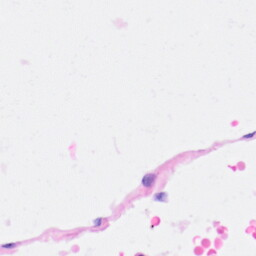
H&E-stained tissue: Heart